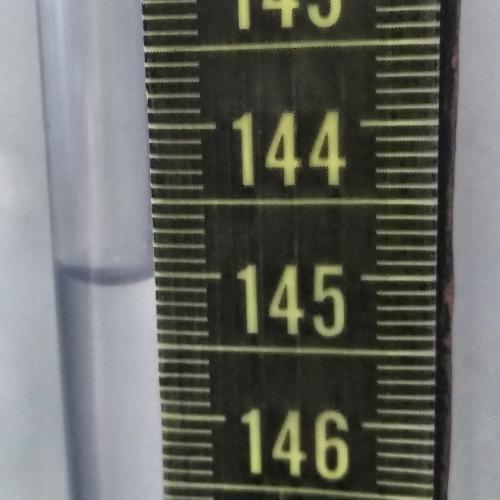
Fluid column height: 145.0 cm